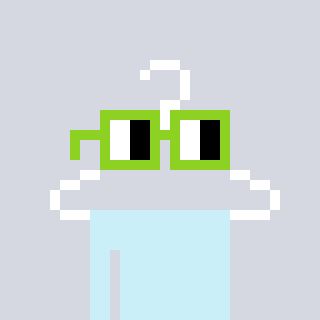
a pixel art character with square light green glasses, a hanger-shaped head and a grayscale-colored body on a cool background